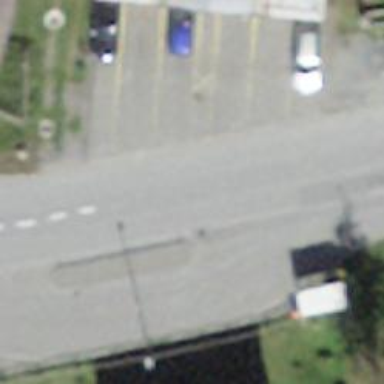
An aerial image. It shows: Bus stop with sheltered platform for public transport.